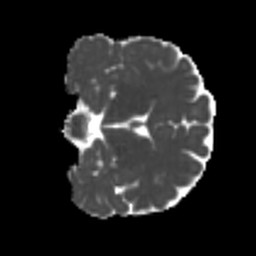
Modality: MD
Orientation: coronal
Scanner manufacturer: siemens
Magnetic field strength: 3 T
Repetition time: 4 s
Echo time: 0.0594 s